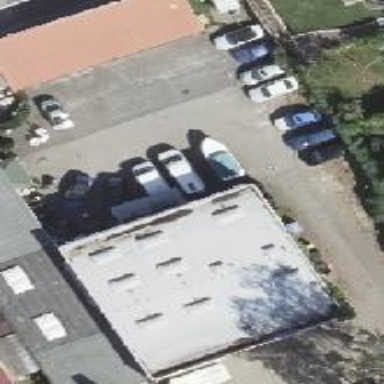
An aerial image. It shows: Industrial area with car repair shop.